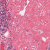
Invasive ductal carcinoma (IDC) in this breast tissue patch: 0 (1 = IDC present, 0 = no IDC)